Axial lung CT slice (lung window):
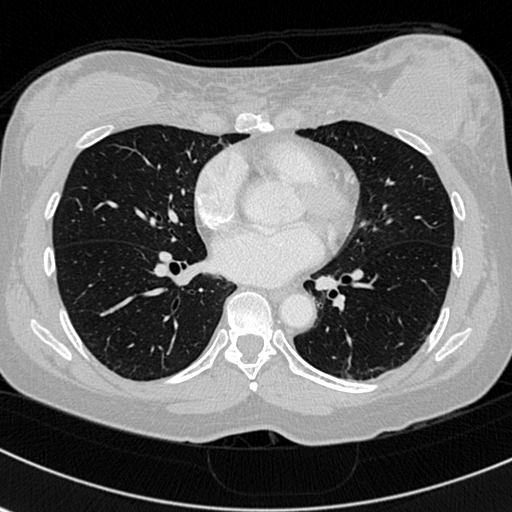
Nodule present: no